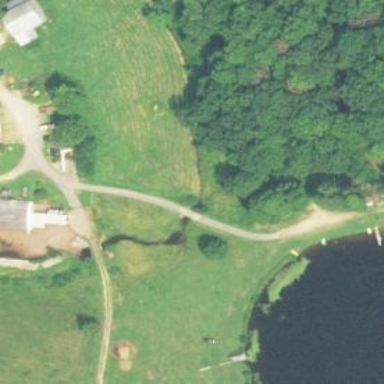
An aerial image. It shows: Residential driveway on bridge.